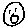
Label: smiley face